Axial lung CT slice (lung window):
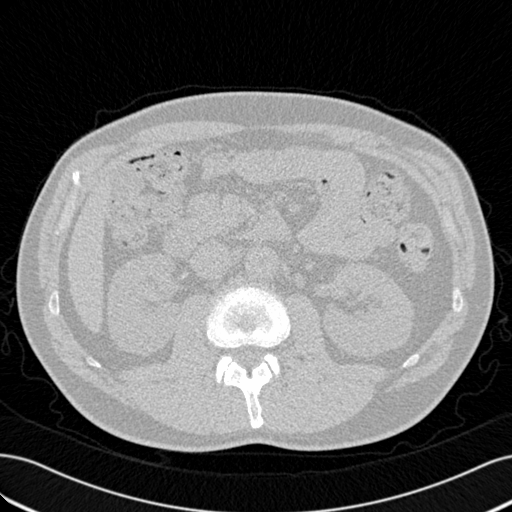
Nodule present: no